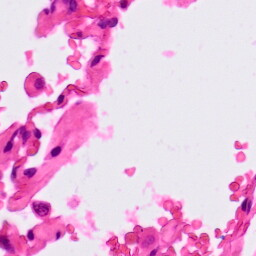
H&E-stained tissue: Lung